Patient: sex M, age 49
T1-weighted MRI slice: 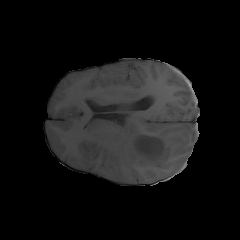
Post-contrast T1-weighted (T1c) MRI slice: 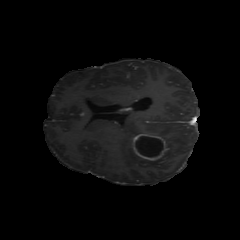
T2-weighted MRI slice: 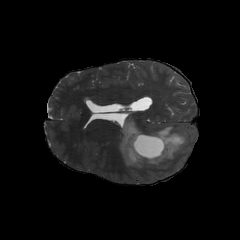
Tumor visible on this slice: yes
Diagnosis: Astrocytoma, IDH-mutant
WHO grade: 4